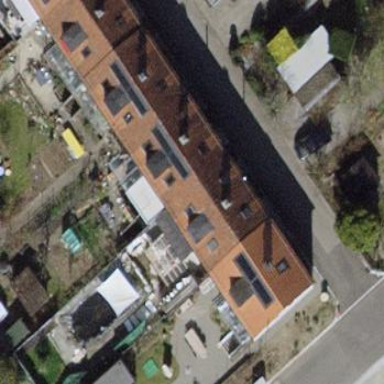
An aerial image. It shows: Semidetached house with gabled tile roof.